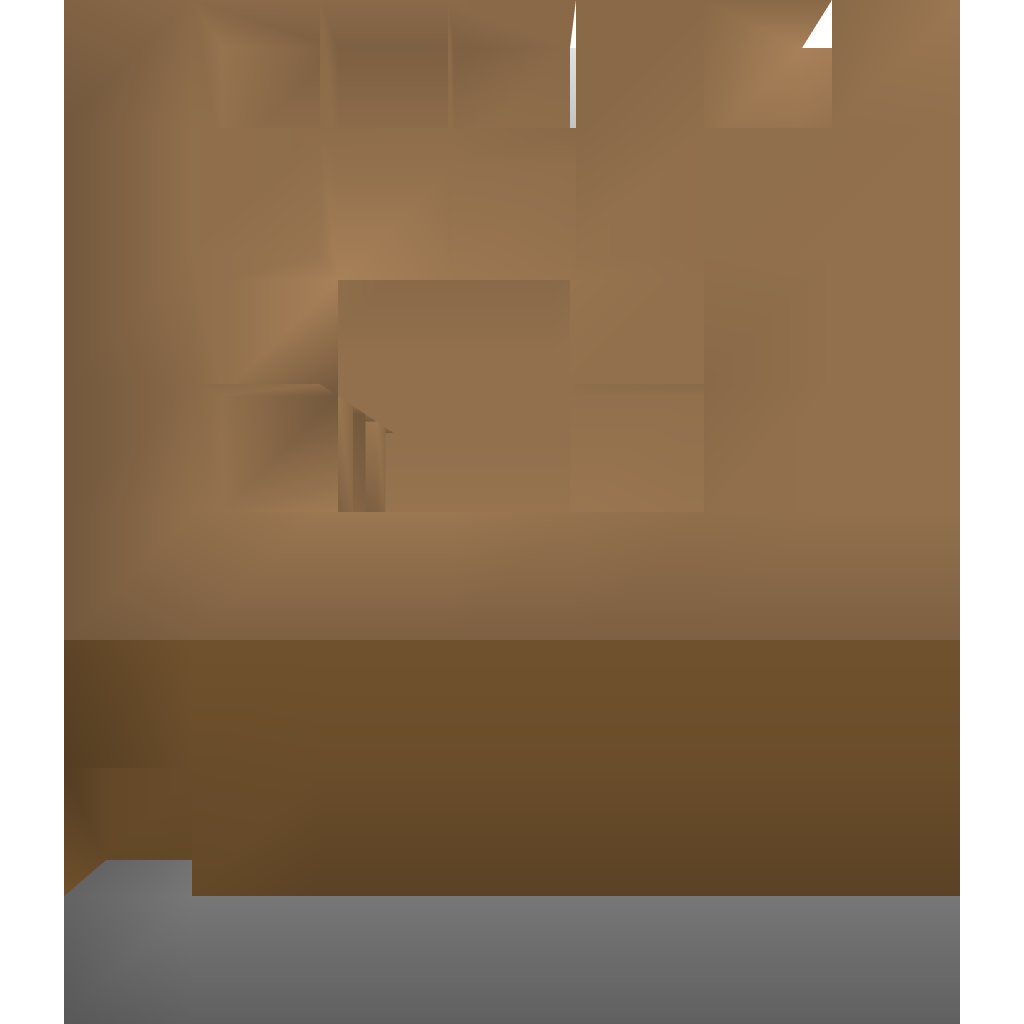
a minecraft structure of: House with storage wooden cube no roof 30% earth